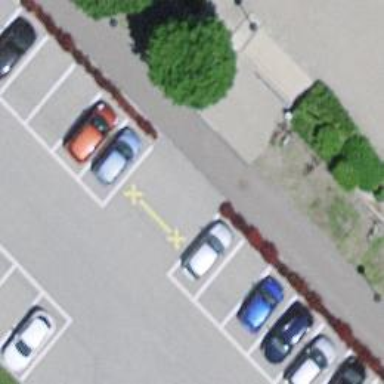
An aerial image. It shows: Charging station.